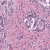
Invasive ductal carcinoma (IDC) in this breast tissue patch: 1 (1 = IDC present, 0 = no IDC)